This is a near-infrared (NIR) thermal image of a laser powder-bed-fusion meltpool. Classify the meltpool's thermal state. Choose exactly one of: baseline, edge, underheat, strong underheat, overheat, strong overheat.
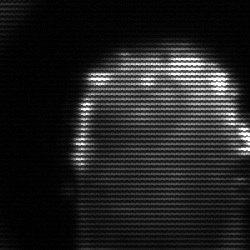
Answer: baseline